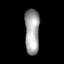
Tissue: lung
Cell type: Myeloid cells
Senescence score: 0.5479
Nuclear area (px): 655
Mean DAPI intensity: 162.255